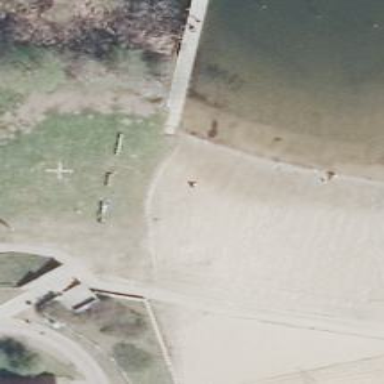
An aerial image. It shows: Beach area suitable for swimming.